Interaction volume radius: 5 \u00c5
Interaction volume height: 15 \u00c5
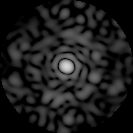
Disorder parameter: 0.8568